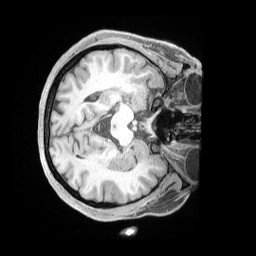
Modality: T1w
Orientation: axial
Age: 39
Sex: female
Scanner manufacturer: siemens
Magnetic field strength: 3 T
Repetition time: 2 s
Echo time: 0.00211 s